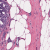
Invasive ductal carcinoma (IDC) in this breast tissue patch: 1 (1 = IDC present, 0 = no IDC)